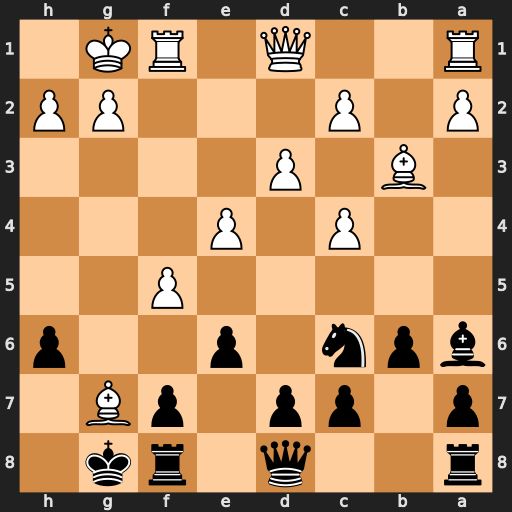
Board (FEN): r2q1rk1/p1pp1pB1/bpn1p2p/5P2/2P1P3/1B1P4/P1P3PP/R2Q1RK1
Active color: b
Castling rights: -
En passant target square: -
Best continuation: Kxg7 f6+ Kh7